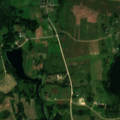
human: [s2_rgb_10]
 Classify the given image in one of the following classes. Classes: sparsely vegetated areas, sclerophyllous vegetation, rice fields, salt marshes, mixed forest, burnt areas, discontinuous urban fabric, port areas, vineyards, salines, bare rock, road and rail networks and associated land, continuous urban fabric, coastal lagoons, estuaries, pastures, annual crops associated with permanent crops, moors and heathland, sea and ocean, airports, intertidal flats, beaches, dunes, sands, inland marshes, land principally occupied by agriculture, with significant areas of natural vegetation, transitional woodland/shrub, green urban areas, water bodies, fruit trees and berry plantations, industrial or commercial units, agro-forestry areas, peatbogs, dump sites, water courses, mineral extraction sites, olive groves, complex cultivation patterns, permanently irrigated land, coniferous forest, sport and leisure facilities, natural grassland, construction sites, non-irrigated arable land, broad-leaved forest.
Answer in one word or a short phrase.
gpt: complex cultivation patterns, land principally occupied by agriculture, with significant areas of natural vegetation, transitional woodland/shrub, water bodies